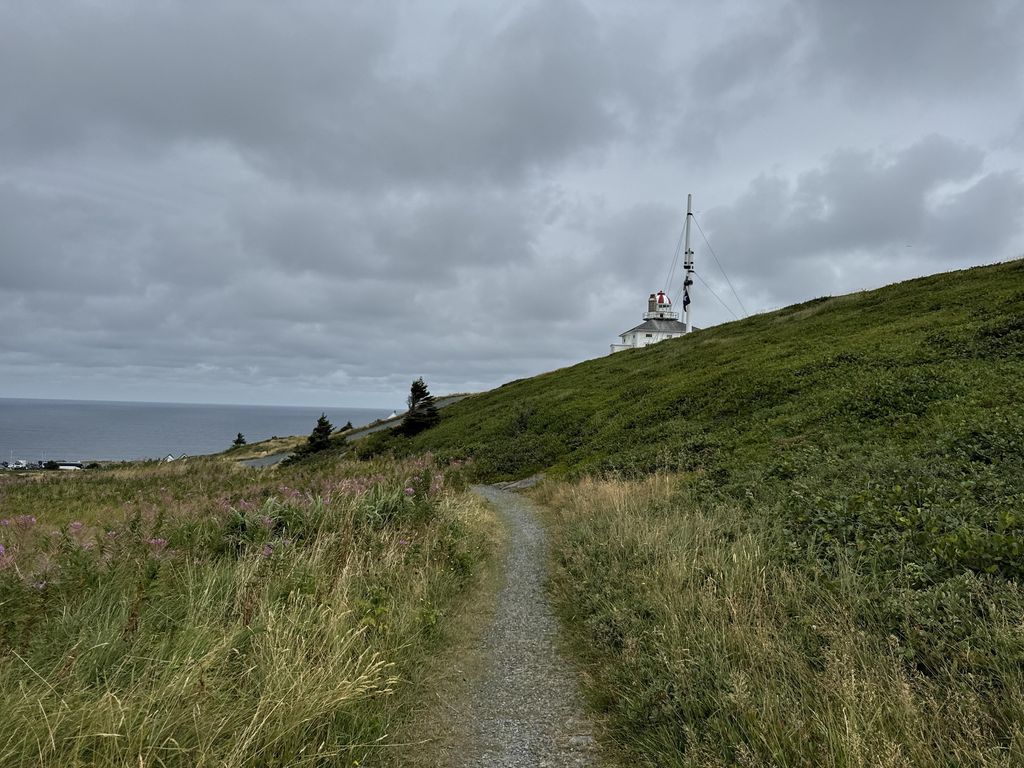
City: st_johns